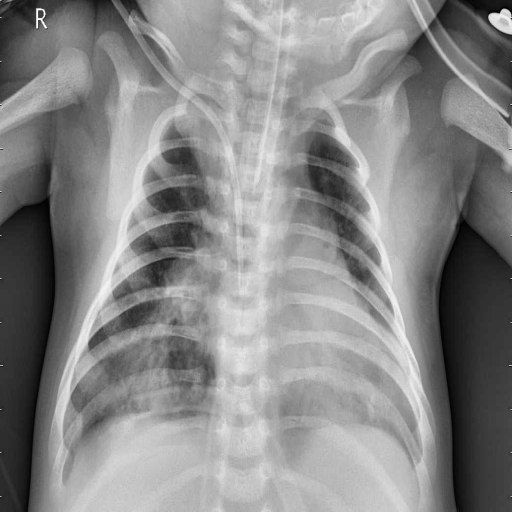
Finding: PNEUMONIA